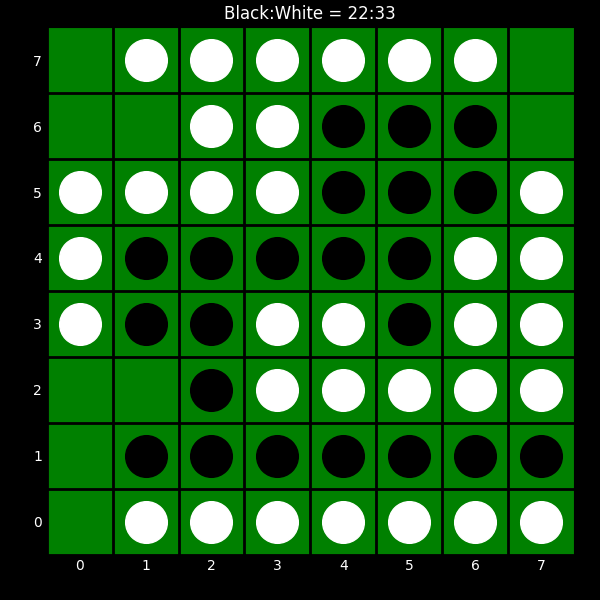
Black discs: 22
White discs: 33